Field crop: tomato
Growth stage: 1
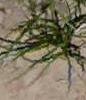
Species: cyperus